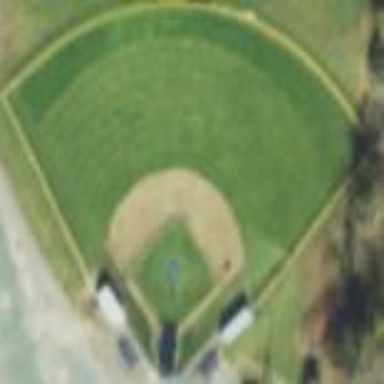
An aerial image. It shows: Baseball pitch for leisure land activities.